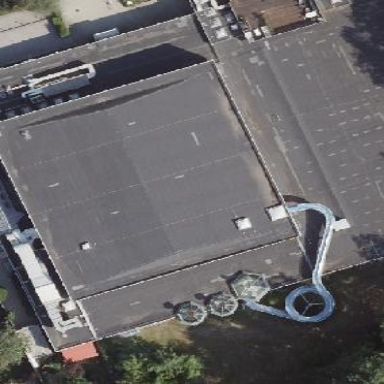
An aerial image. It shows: Sports centre specializing in swimming activities located in leisure land area.